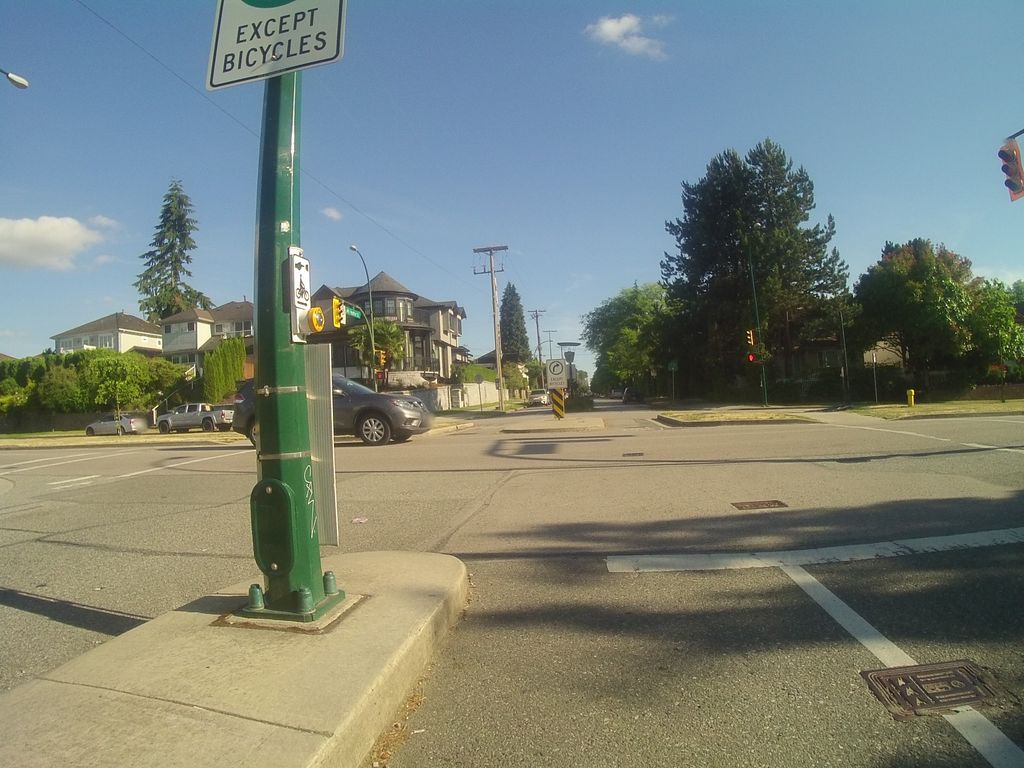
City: vancouver